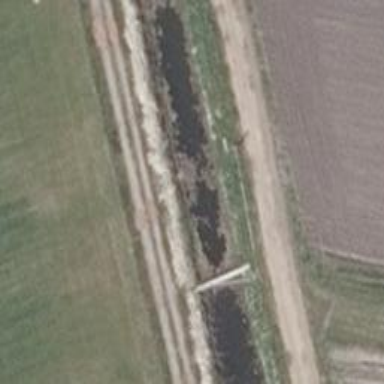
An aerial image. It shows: Canal.